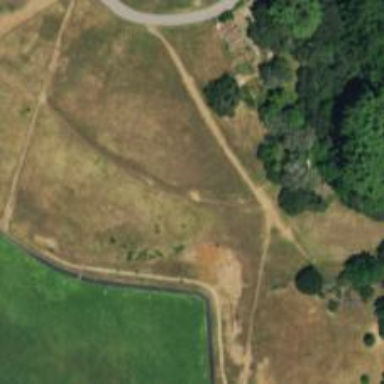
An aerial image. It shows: Disc golf tee area.